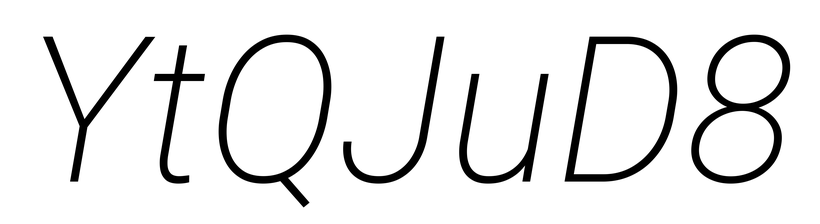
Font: Roboto-Italic_ExtraLight_Italic